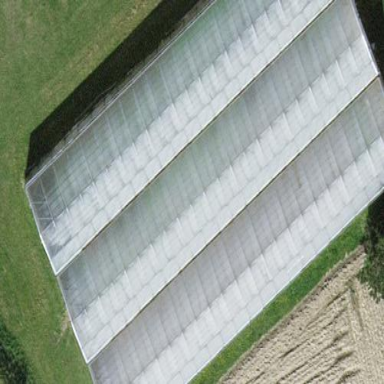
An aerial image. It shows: Greenhouse used for horticulture.